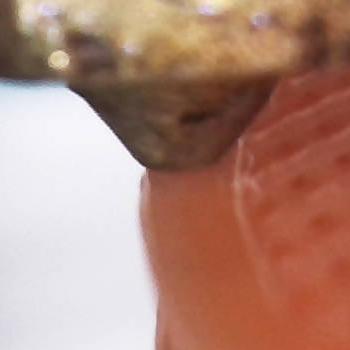
Flow rate: 265%